Question: I'm using the H264 encoder from Media Foundation (MFT). I extracted the SPS and PPS from it, because I need it for smooth streaming. The MSDN says that the number of bytes used for the length field that appears before each NALU can be '1, 2, or 4'. This is all in network byte order. As you can see, the first 4 bytes in the buffer are '0, 0, 0, 1'. If we apply any of the possible lengths, we will get nothing. If the number of bytes used for length is 1, then the length is zero, if it is 2, the length is zero again. If it is 4, the length of first NALU is 1?! And, that's not correct. Does anybody know how should I interpret this SPS and PPS concatenated together??

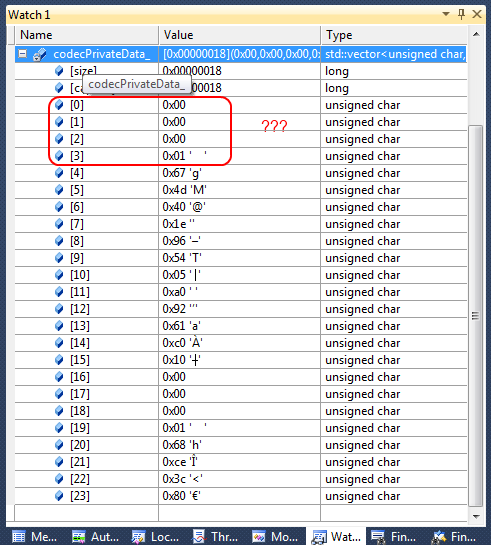
Answer: The answer here is simple: the data is valid and formatted according to Annex B, prefixed by start codes '00 00 00 01' and not run length encoding.
<URL>
> Annex B formatin this format, each NAL is preceeded by a four byte start code: 0x00
0x00 0x00 0x01 thus in order to know where a NAL start and where it
stops, you would need to read each byte of the bitstream, looking for
these start codes, which can be a pain if you need to convert between
this format and the other format.
More details on <URL> - freely available for download. Page 326 starts with "Annex B - Byte stream format".